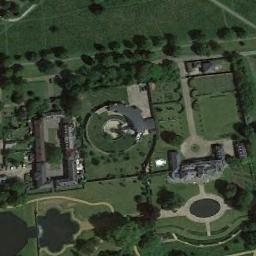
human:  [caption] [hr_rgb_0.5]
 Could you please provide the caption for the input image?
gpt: The palace on the lawn has some palaces .

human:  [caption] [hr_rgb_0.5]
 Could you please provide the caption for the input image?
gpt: The roofs of palaces are all black, And the whole looks like a rectangle .

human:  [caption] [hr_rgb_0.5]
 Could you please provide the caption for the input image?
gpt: There are many trees near the palace .

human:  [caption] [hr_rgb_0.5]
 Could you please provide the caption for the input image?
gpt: The palace is on the grass next to some trees .

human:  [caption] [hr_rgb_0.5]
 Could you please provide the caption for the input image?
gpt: There are many green lawns around the palace .